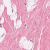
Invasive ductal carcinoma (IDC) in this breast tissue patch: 0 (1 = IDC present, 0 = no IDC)